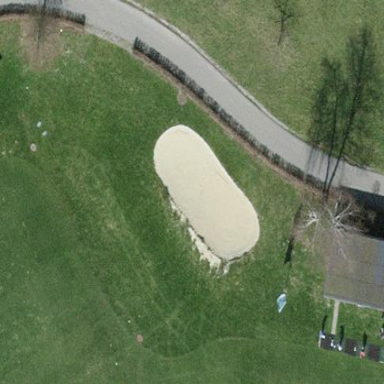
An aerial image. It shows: Sandy area is golf bunker.